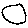
Label: moon